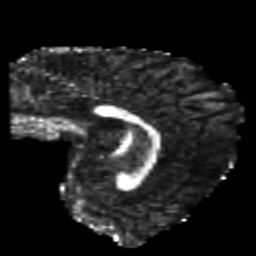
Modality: FA
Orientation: sagittal
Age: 19
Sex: male
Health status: healthy
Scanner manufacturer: philips
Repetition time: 7.475 s
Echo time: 0.08753 s